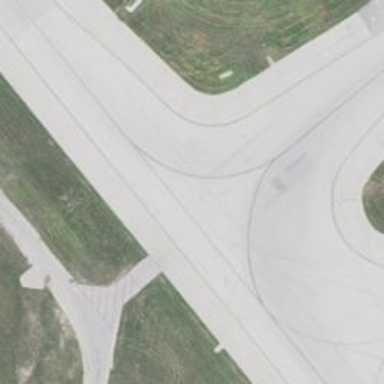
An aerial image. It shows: View of taxiway at the airport.